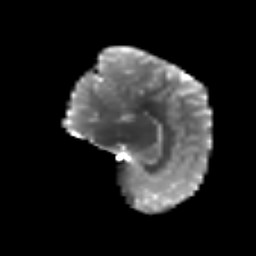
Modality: T2w
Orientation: sagittal
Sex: female
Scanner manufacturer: siemens
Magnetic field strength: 3 T
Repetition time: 5 s
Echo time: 0.071 s